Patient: sex F, age 69
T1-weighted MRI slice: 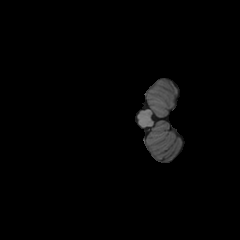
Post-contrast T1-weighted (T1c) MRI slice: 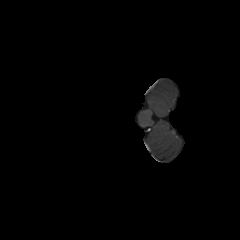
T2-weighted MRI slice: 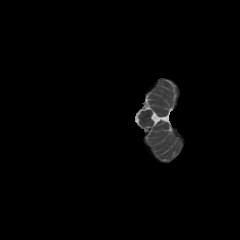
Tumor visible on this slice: no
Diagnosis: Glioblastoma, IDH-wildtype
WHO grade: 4